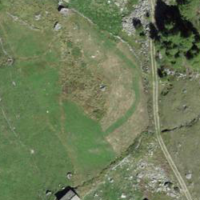
EUNIS habitat code: 26
Species observed at this site:
Hyles gallii